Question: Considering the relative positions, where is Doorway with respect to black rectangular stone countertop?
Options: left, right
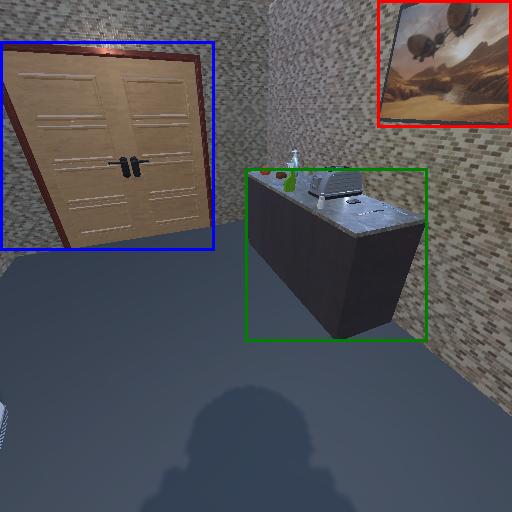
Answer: left